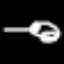
Label: frog